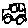
Label: car